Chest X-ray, PA view. Patient: 60 years old, sex M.
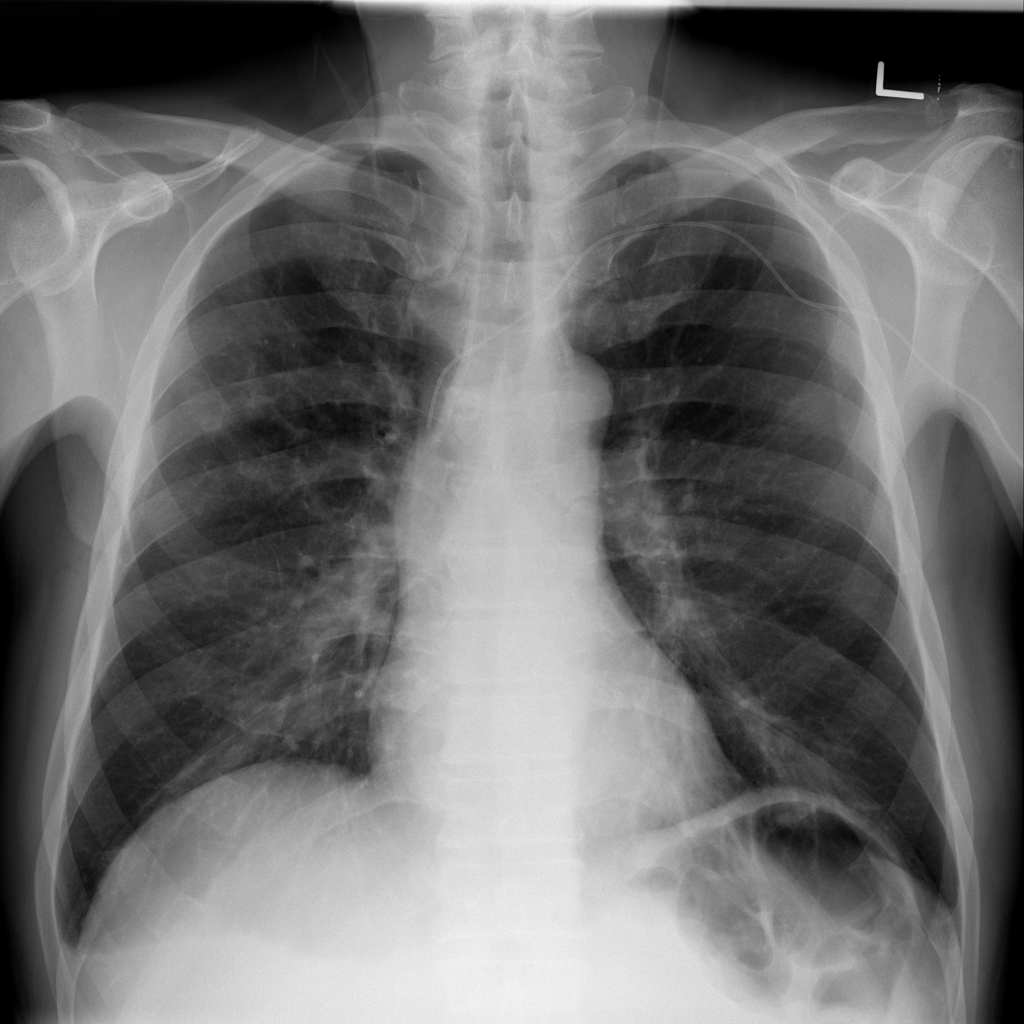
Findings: Effusion